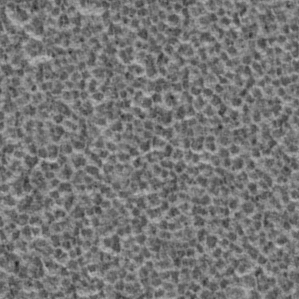
Label: frost